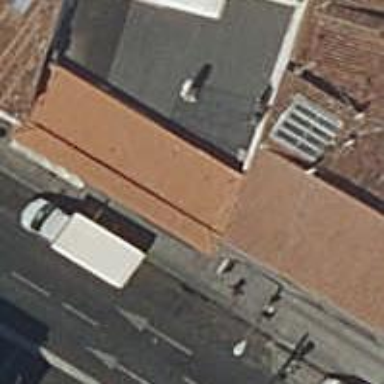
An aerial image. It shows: Cafe.